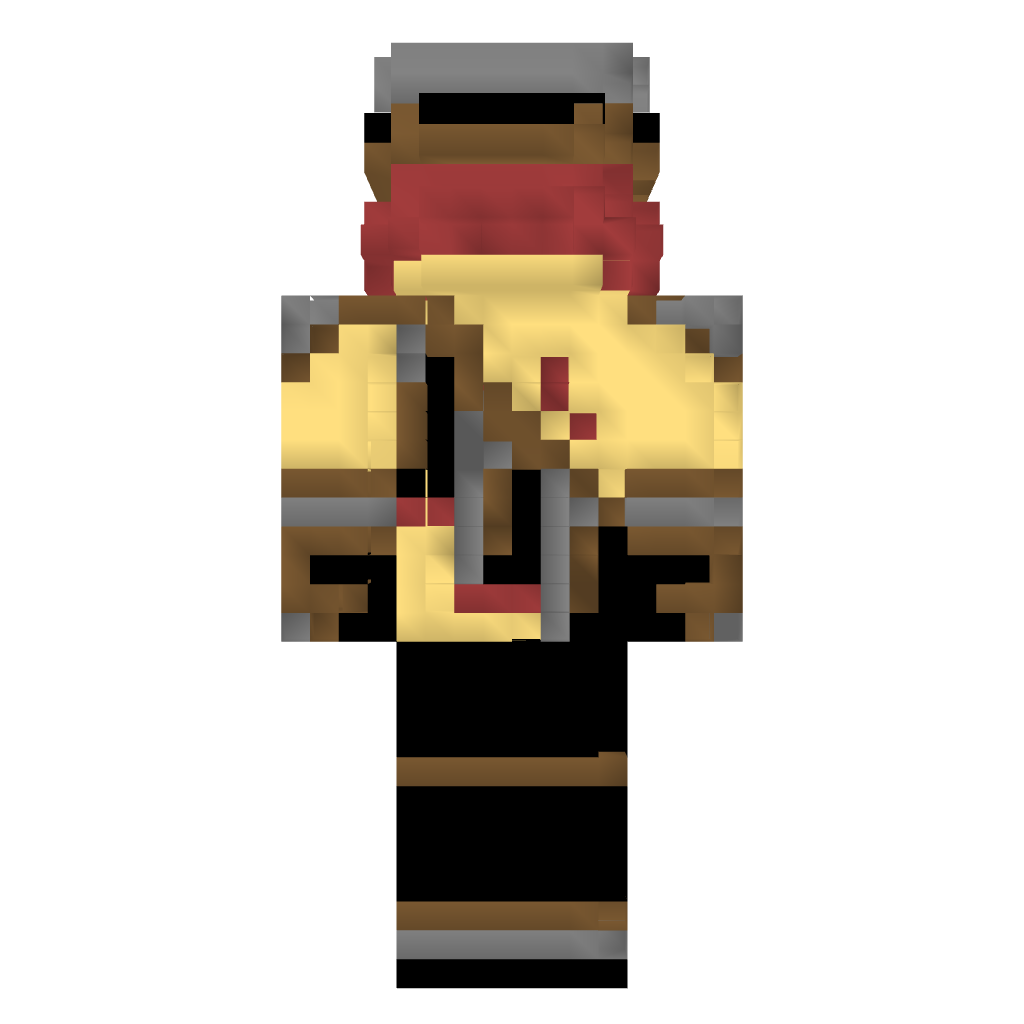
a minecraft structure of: HoneyDew Statue high quality